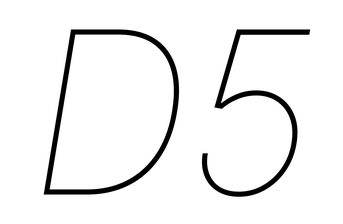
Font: Inter-Italic_Thin_Italic